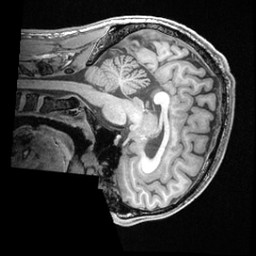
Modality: T1w
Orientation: sagittal
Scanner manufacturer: ge
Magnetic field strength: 3 T
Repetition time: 0.008572 s
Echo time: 0.003384 s